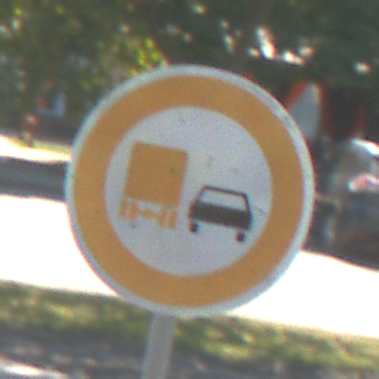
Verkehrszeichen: UeberholverbotKraftfahrzeuge
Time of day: Midday
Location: Outdoor (Urban)
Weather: Clear
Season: NotSpecified
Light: Natural